Interaction volume radius: 5 \u00c5
Interaction volume height: 10 \u00c5
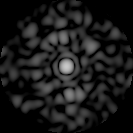
Disorder parameter: 0.827